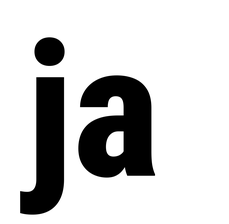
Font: Roboto_Condensed_ExtraBold